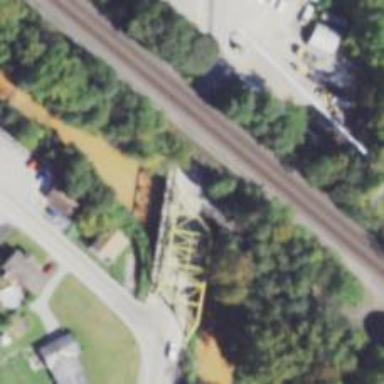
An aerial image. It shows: Truss bridge on secondary road.